Question: I am suffering a weird problem in C# 4.5.
I have this in my model:
'''
private DataMatrix<T> _matrix;
public DataMatrix<T> Matrix
{
get { return _matrix; }
set { _matrix = value; }
}
'''
And I have a property which uses this:
'''
public object SingleElement
{
get
{
if (Matrix == null) return String.Empty;
if (Matrix.ColumnCount >= 1 && Matrix.RowCount >= 1)
{
return Matrix[0, 0];
}
return null;
}
}
'''
When I run it, before calling 'SingleElement', the Matrix property is null. But it doesn't return 'String.Empty', it goes to the second if-statement.
That's my Immediate window says:

I'm a bit confused. What did I do wrong?
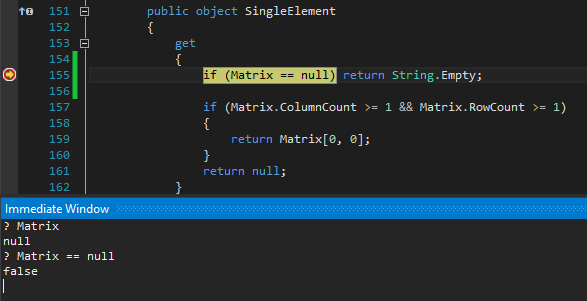
Answer: This is a most likely a broken equality operator ('=='), which can be reproduced with the following code:
'''
class Foo
{
public static bool operator == (Foo x, Foo y)
{
return false; // probably more complex stuff here in the real code
}
public static bool operator != (Foo x, Foo y)
{
return !(x == y);
}
static void Main()
{
Foo obj = null;
System.Diagnostics.Debugger.Break();
}
// note there are two compiler warnings here about GetHashCode/Equals;
// I am ignoring those for brevity
}
'''
now at the breakpoint in the immediate window:
'''
?obj
null
?(obj==null)
false
'''
Two fixes:
- preferred would be to fix the operator, perhaps adding before anything else:'''
if(ReferenceEquals(x,y)) return true;
if((object)x == null || (object)y == null) return false;
// the rest of the code...
'''
- alternative, if you can't edit that type, is to avoid using the operator; consider using 'ReferenceEquals' explicitly in your code, or performing 'object'-based 'null' checks; for example:'''
if(ReferenceEquals(Matrix, null)) ...
'''
or'''
if((object)Matrix == null) ...
'''